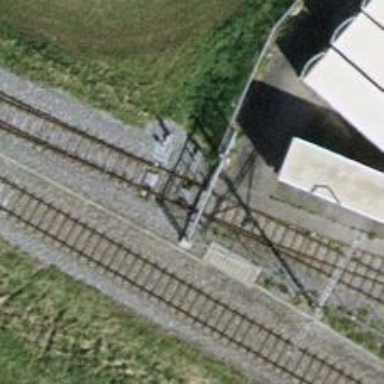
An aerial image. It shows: Railway switch.